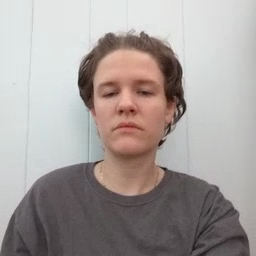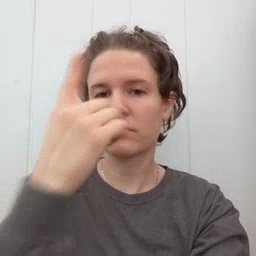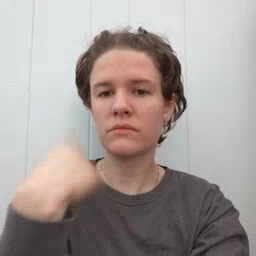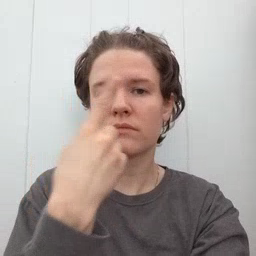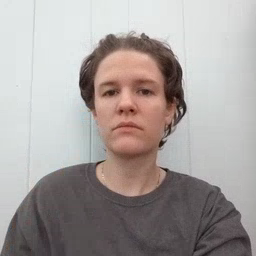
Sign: look